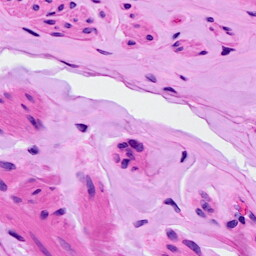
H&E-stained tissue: Ovarian